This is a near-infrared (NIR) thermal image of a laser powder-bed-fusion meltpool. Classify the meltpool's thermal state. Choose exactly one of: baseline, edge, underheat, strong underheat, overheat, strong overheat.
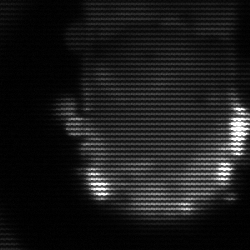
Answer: baseline